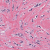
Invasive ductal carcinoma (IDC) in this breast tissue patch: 1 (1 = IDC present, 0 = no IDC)